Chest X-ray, PA view. Patient: 65 years old, sex M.
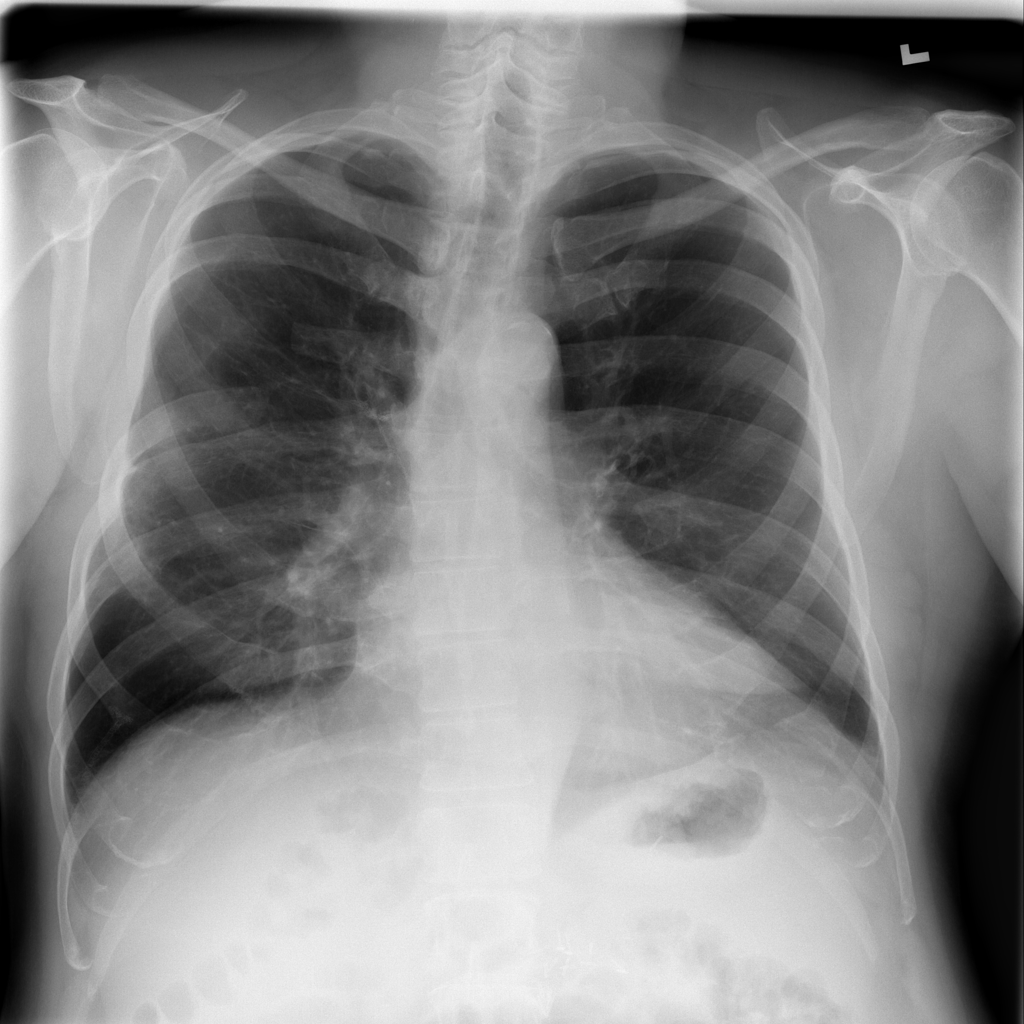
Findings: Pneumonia